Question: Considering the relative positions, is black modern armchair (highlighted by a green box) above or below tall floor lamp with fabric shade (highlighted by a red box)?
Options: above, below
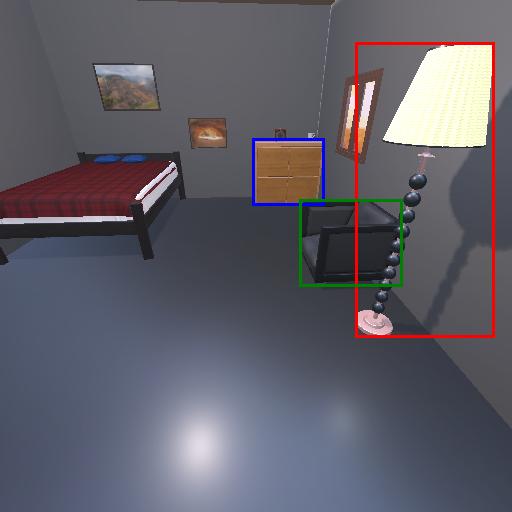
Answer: above